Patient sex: M
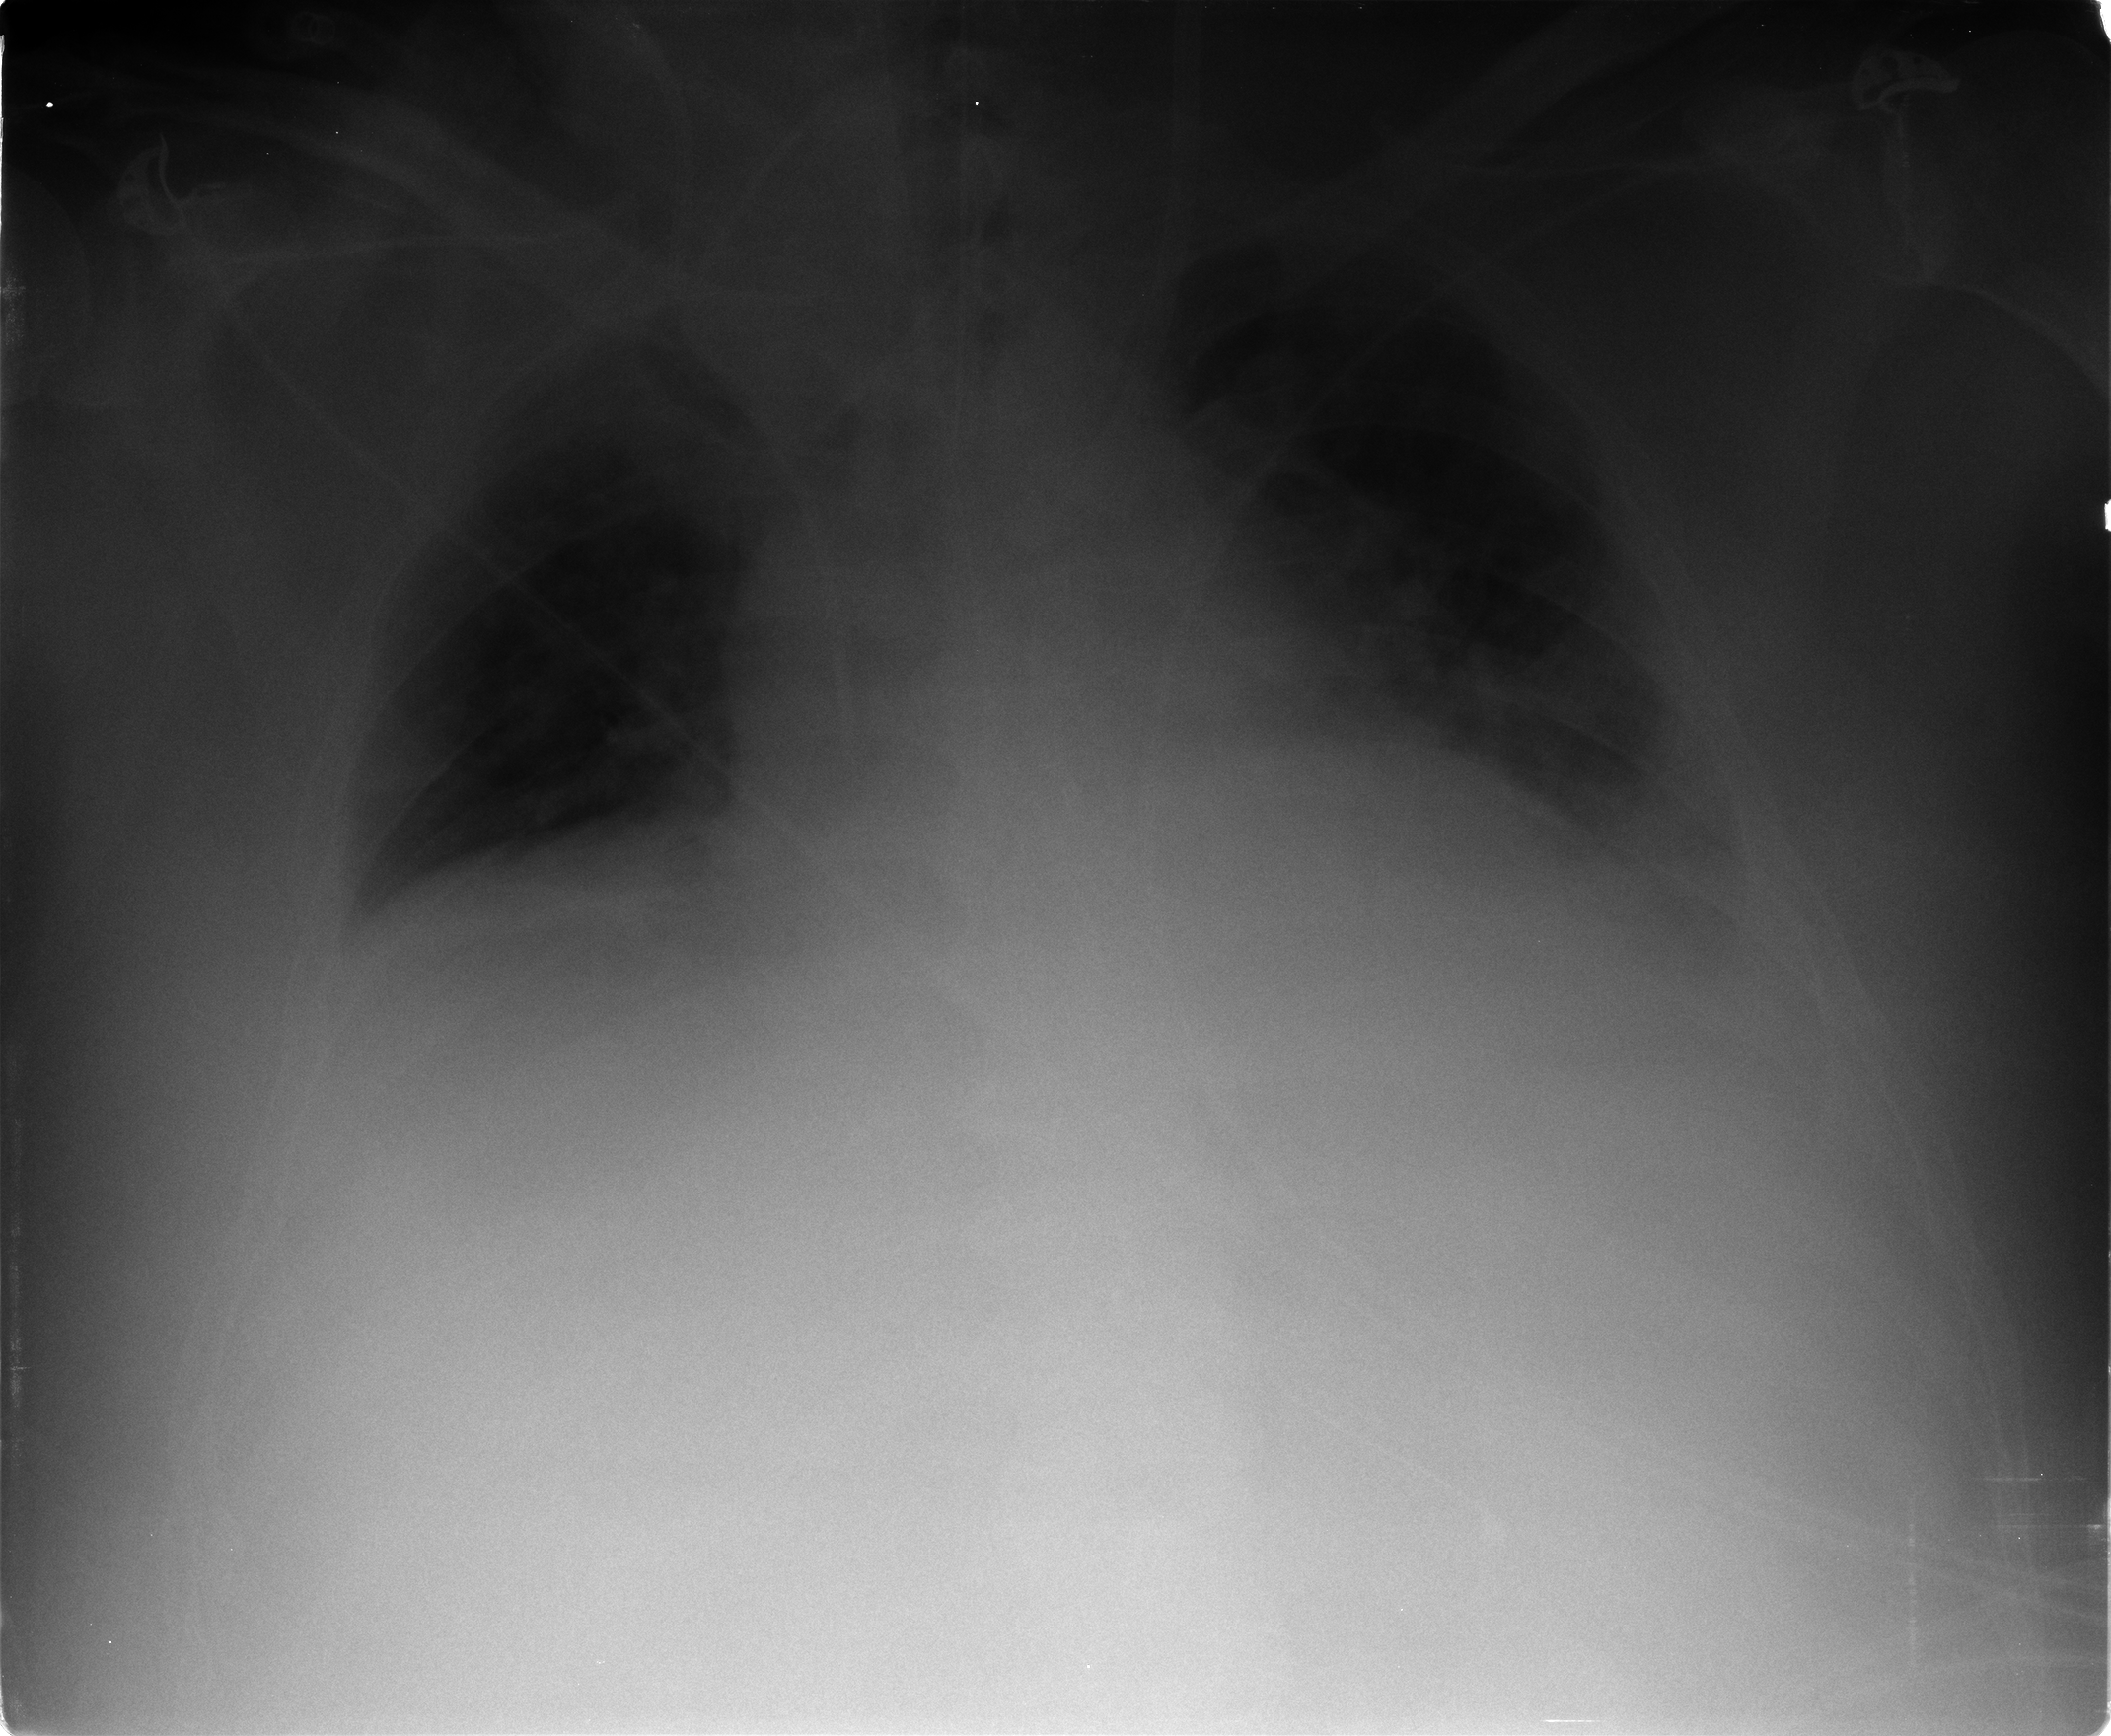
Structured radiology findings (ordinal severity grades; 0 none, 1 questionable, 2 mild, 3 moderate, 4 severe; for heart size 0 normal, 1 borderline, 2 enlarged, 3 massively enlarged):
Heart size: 2
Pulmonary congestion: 2
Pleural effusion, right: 2
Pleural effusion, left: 2
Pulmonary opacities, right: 0
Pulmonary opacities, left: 1
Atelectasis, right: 2
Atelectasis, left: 2